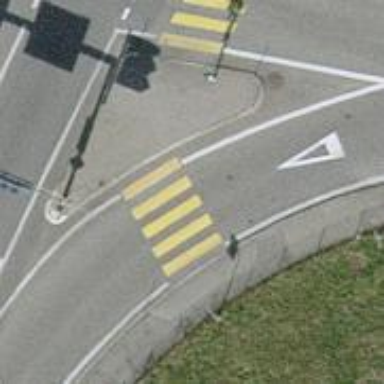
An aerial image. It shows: Crossing with traffic signals and pedestrian island.